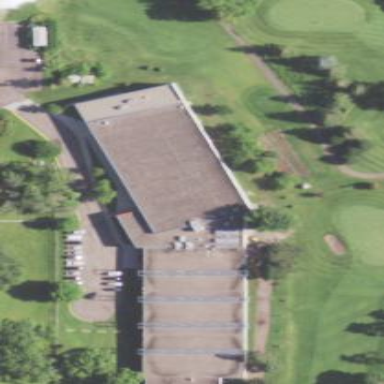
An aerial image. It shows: Building that is part of sports centre dedicated to skating activities.